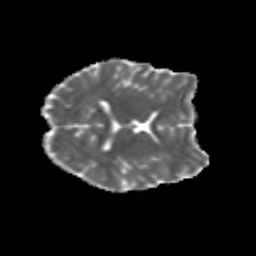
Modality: MD
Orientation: axial
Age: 23
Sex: female
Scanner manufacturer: siemens
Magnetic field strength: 3 T
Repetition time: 3.5 s
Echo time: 0.113 s